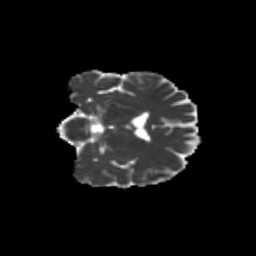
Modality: MD
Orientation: coronal
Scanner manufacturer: siemens
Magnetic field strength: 3 T
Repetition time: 9.2 s
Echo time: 0.084 s